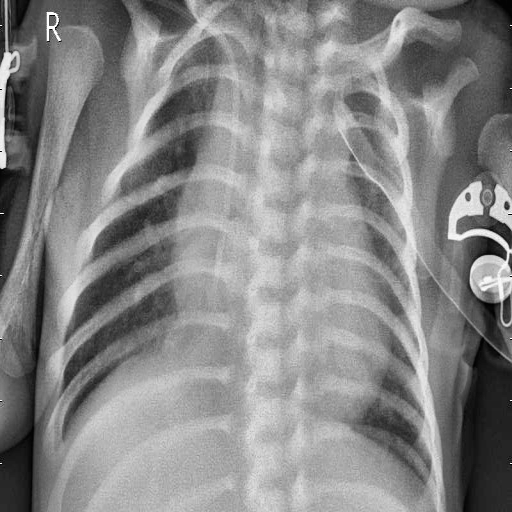
Finding: PNEUMONIA